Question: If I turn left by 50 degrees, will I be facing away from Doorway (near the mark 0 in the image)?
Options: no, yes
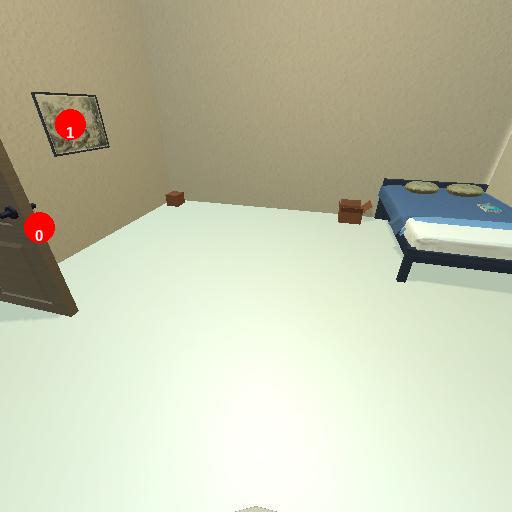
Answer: no